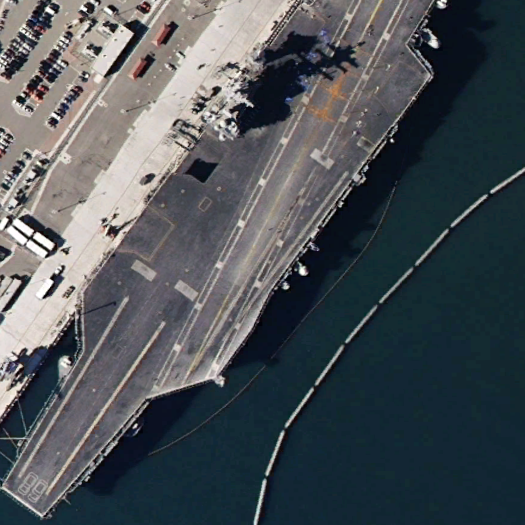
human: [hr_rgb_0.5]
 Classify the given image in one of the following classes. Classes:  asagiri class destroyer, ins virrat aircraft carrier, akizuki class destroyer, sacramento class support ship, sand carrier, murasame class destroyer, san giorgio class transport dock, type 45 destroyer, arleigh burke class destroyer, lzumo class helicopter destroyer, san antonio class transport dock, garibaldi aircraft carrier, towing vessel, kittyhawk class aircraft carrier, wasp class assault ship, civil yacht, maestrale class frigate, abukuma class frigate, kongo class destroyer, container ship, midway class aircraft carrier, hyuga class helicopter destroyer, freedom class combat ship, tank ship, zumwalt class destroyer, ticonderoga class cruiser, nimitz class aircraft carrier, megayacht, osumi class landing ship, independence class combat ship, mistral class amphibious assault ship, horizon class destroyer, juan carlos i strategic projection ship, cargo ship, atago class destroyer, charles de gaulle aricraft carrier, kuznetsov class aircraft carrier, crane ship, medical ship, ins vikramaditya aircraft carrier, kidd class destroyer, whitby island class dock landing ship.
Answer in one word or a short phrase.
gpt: Nimitz class aircraft carrier